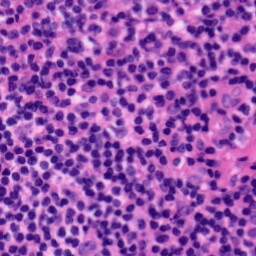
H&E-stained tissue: Tonsil